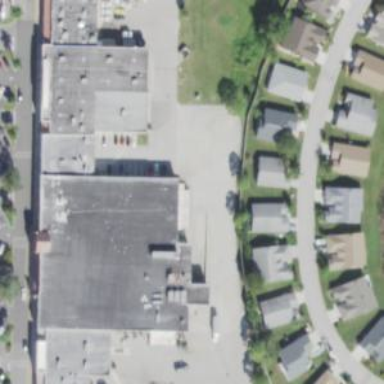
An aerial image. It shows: Mall building.